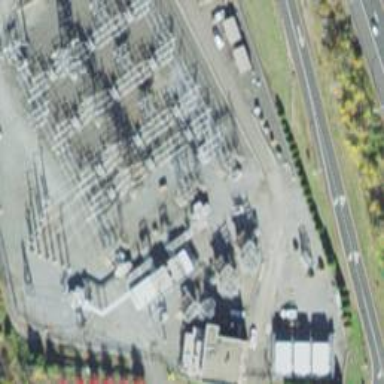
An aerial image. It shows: Switch used for power control.